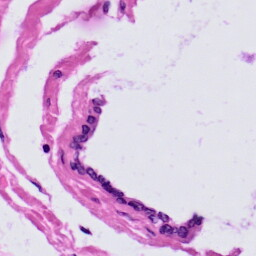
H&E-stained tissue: Prostate